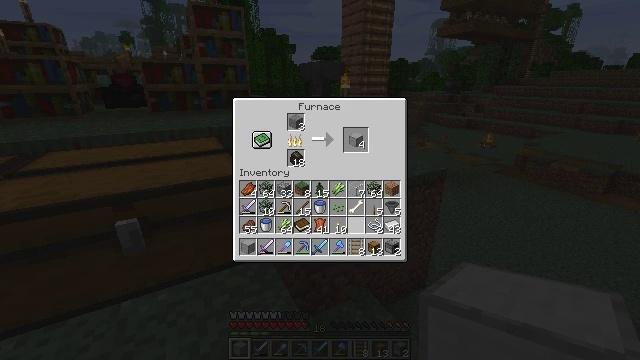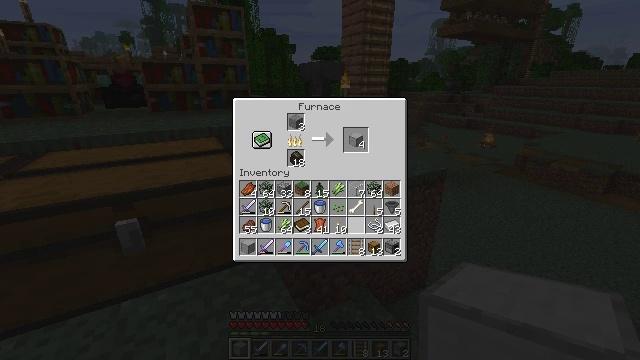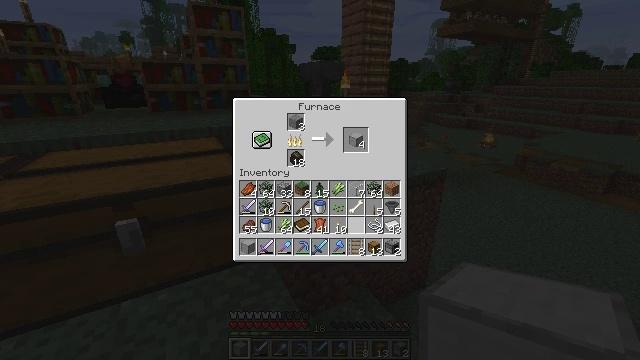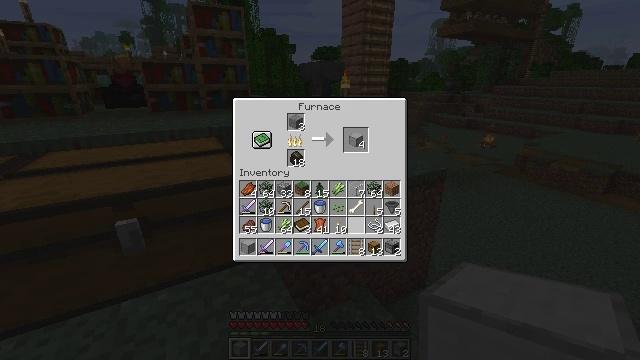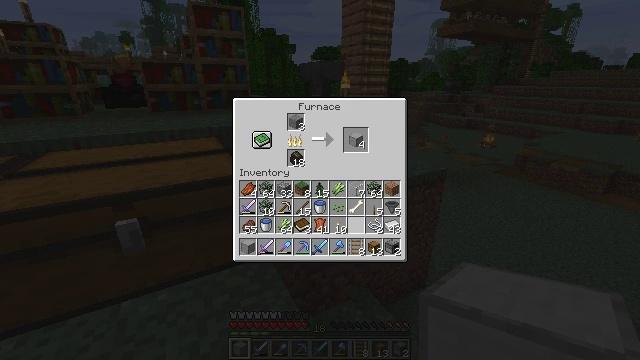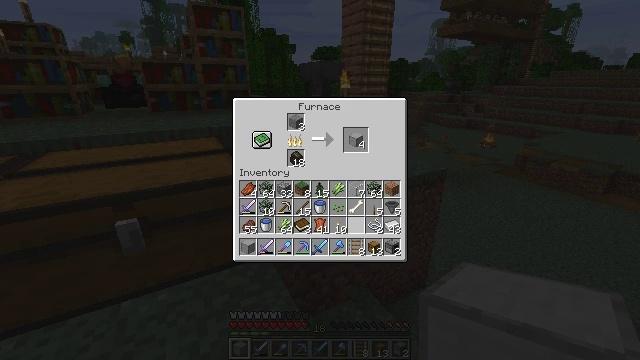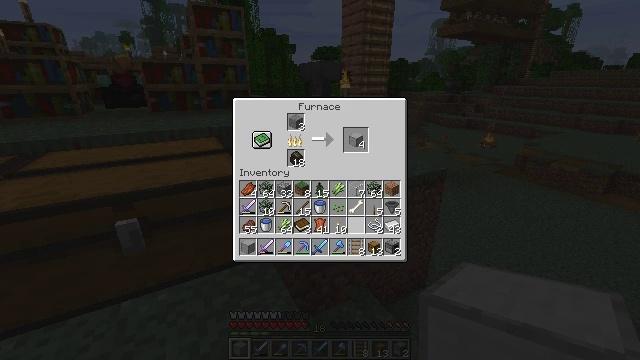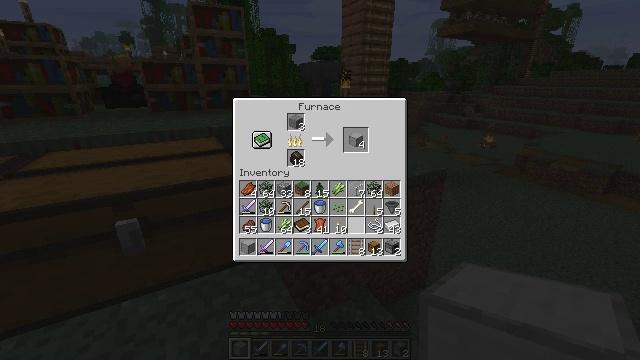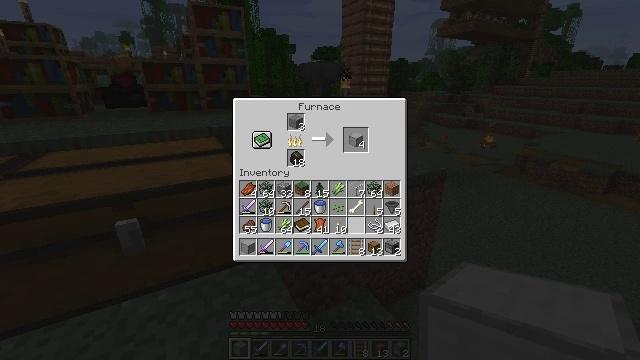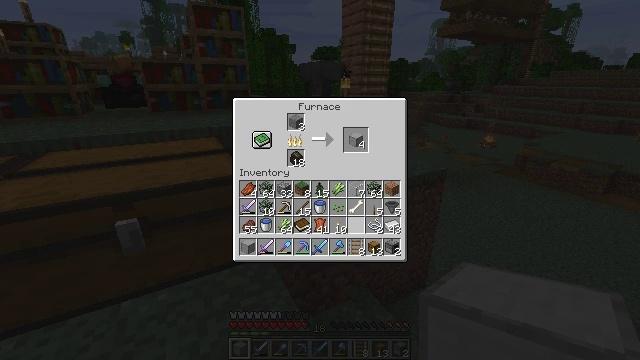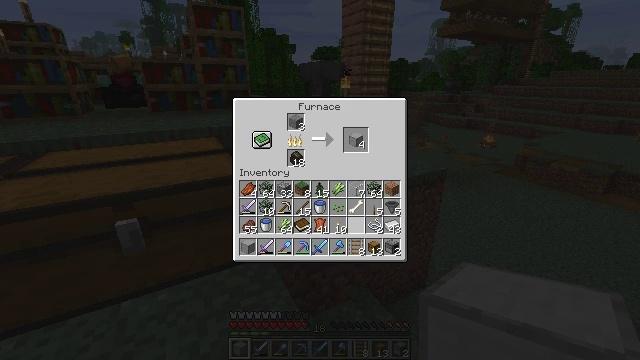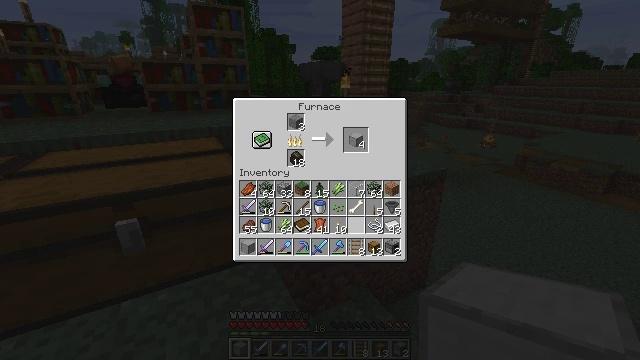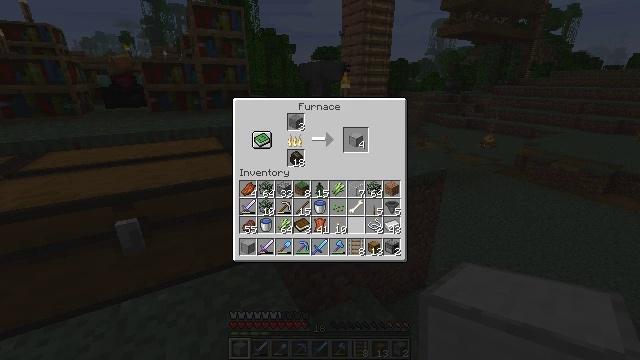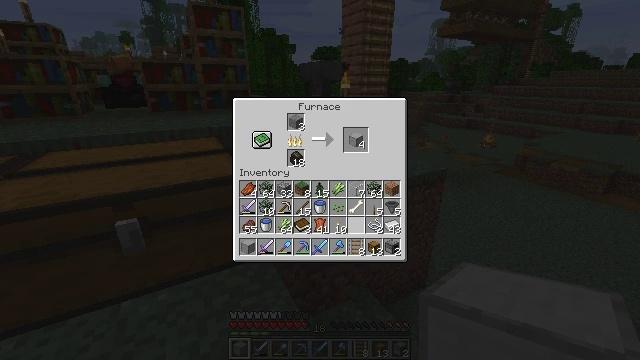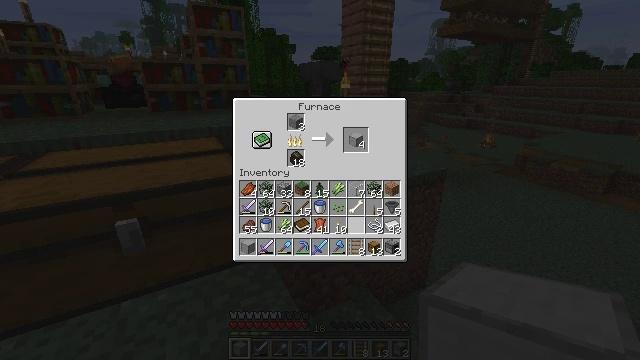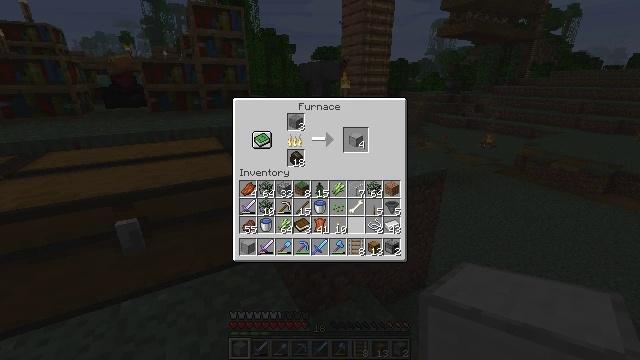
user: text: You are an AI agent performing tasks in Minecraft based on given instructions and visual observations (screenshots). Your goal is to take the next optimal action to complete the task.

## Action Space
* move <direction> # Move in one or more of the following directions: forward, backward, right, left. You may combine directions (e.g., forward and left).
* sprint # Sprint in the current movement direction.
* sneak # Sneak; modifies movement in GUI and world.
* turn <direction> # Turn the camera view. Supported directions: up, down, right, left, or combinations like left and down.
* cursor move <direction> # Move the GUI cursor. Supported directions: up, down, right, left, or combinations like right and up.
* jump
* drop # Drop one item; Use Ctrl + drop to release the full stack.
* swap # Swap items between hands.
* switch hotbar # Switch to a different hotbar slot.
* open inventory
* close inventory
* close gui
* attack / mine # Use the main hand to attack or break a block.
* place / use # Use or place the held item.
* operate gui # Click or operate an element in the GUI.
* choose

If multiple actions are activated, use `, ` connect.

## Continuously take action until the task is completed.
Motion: motion action
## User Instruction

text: Put stone in the furnace to get smooth stone.
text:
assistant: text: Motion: no_op
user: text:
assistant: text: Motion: no_op
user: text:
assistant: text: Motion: no_op
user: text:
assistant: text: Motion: no_op
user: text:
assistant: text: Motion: no_op
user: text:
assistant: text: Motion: no_op
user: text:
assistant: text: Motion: no_op
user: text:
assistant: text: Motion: no_op
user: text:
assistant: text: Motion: no_op
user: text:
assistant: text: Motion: no_op
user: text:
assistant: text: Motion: no_op
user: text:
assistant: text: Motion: no_op
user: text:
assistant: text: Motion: no_op
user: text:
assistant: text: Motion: no_op
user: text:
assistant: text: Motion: no_op
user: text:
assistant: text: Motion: no_op
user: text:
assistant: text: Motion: no_op
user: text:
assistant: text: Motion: no_op
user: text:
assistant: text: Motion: no_op
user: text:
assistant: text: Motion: no_op
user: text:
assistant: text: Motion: no_op
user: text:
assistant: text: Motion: no_op
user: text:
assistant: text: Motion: no_op
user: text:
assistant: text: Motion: no_op
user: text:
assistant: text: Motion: no_op
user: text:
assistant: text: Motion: no_op
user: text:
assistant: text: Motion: no_op
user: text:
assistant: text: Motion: no_op
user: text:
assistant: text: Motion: no_op
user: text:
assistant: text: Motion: no_op